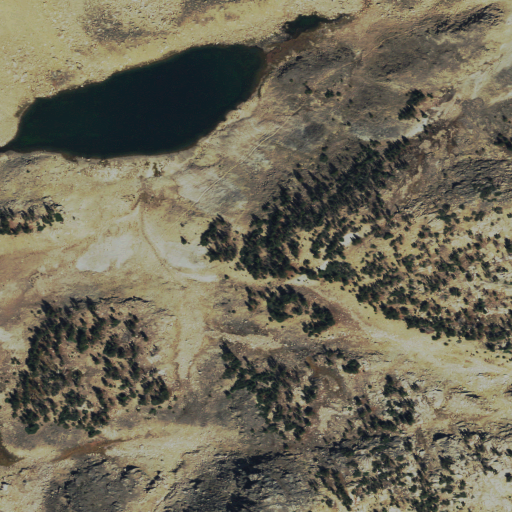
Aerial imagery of depression(s) in Idaho named Four Lakes Basin containing grassland, barren land, open water, snow, and shrub